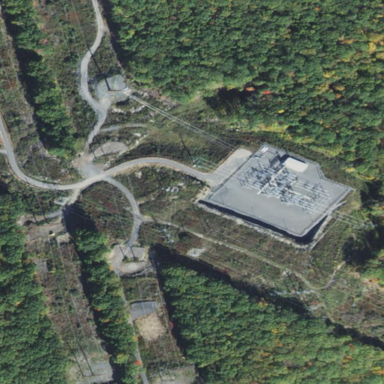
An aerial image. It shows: Distribution level power substation.